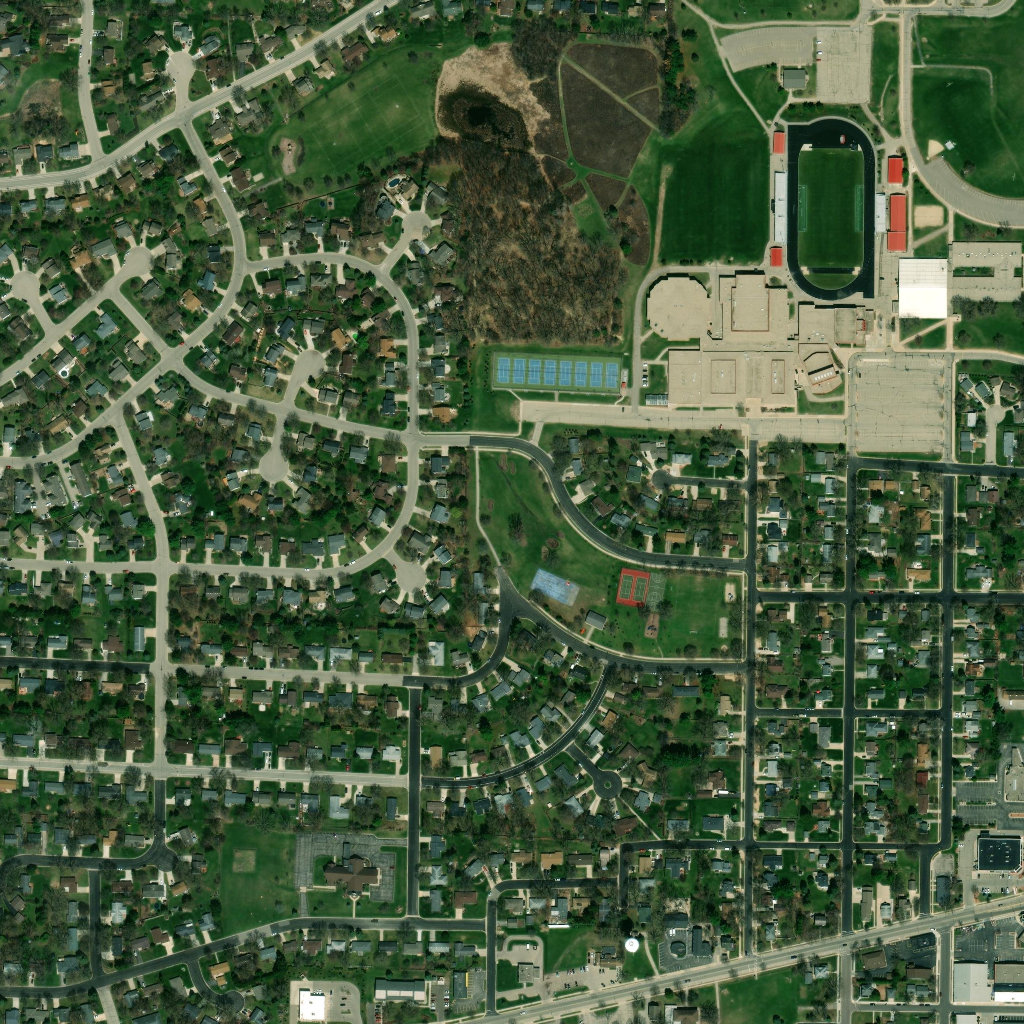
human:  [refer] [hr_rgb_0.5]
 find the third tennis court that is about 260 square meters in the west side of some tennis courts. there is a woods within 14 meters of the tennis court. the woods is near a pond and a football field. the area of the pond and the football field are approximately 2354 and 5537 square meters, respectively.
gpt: <box>[[51, 35, 52, 37, 0]]</box>